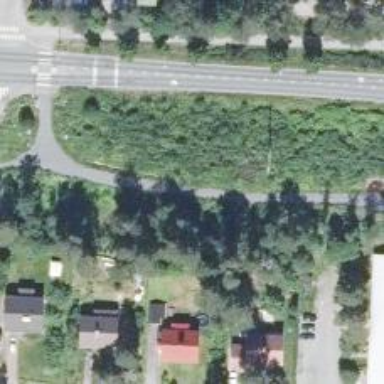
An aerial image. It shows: Path with dedicated cycle track.